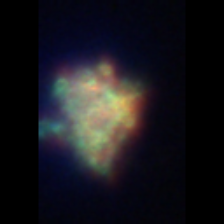
Taxon: Unknown_detritus
Group: Unknown